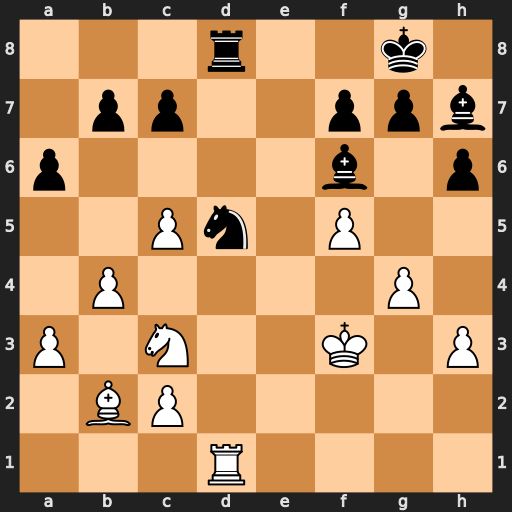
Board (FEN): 3r2k1/1pp2ppb/p4b1p/2Pn1P2/1P4P1/P1N2K1P/1BP5/3R4
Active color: w
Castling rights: -
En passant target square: -
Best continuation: Nxd5 Bxb2 Ne7+ Kf8 Rxd8+